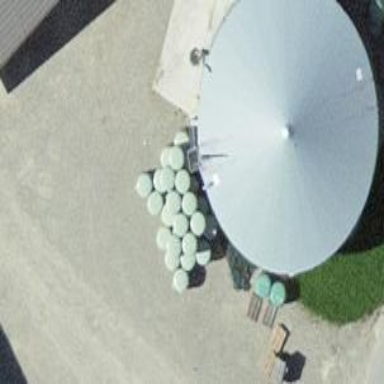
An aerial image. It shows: Silo.